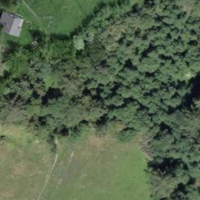
EUNIS habitat code: 23
Species observed at this site:
Eryngium alpinum